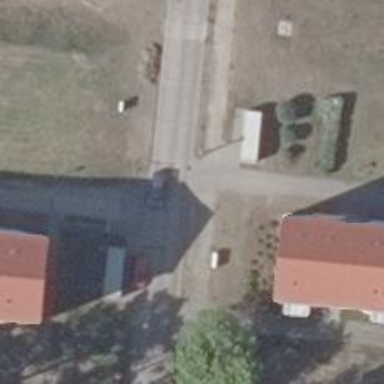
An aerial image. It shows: Residential road made of concrete plates.